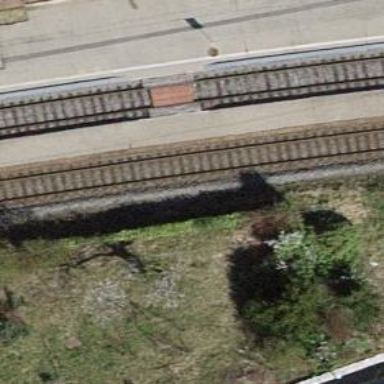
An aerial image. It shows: Stop position for public transport on the railway.